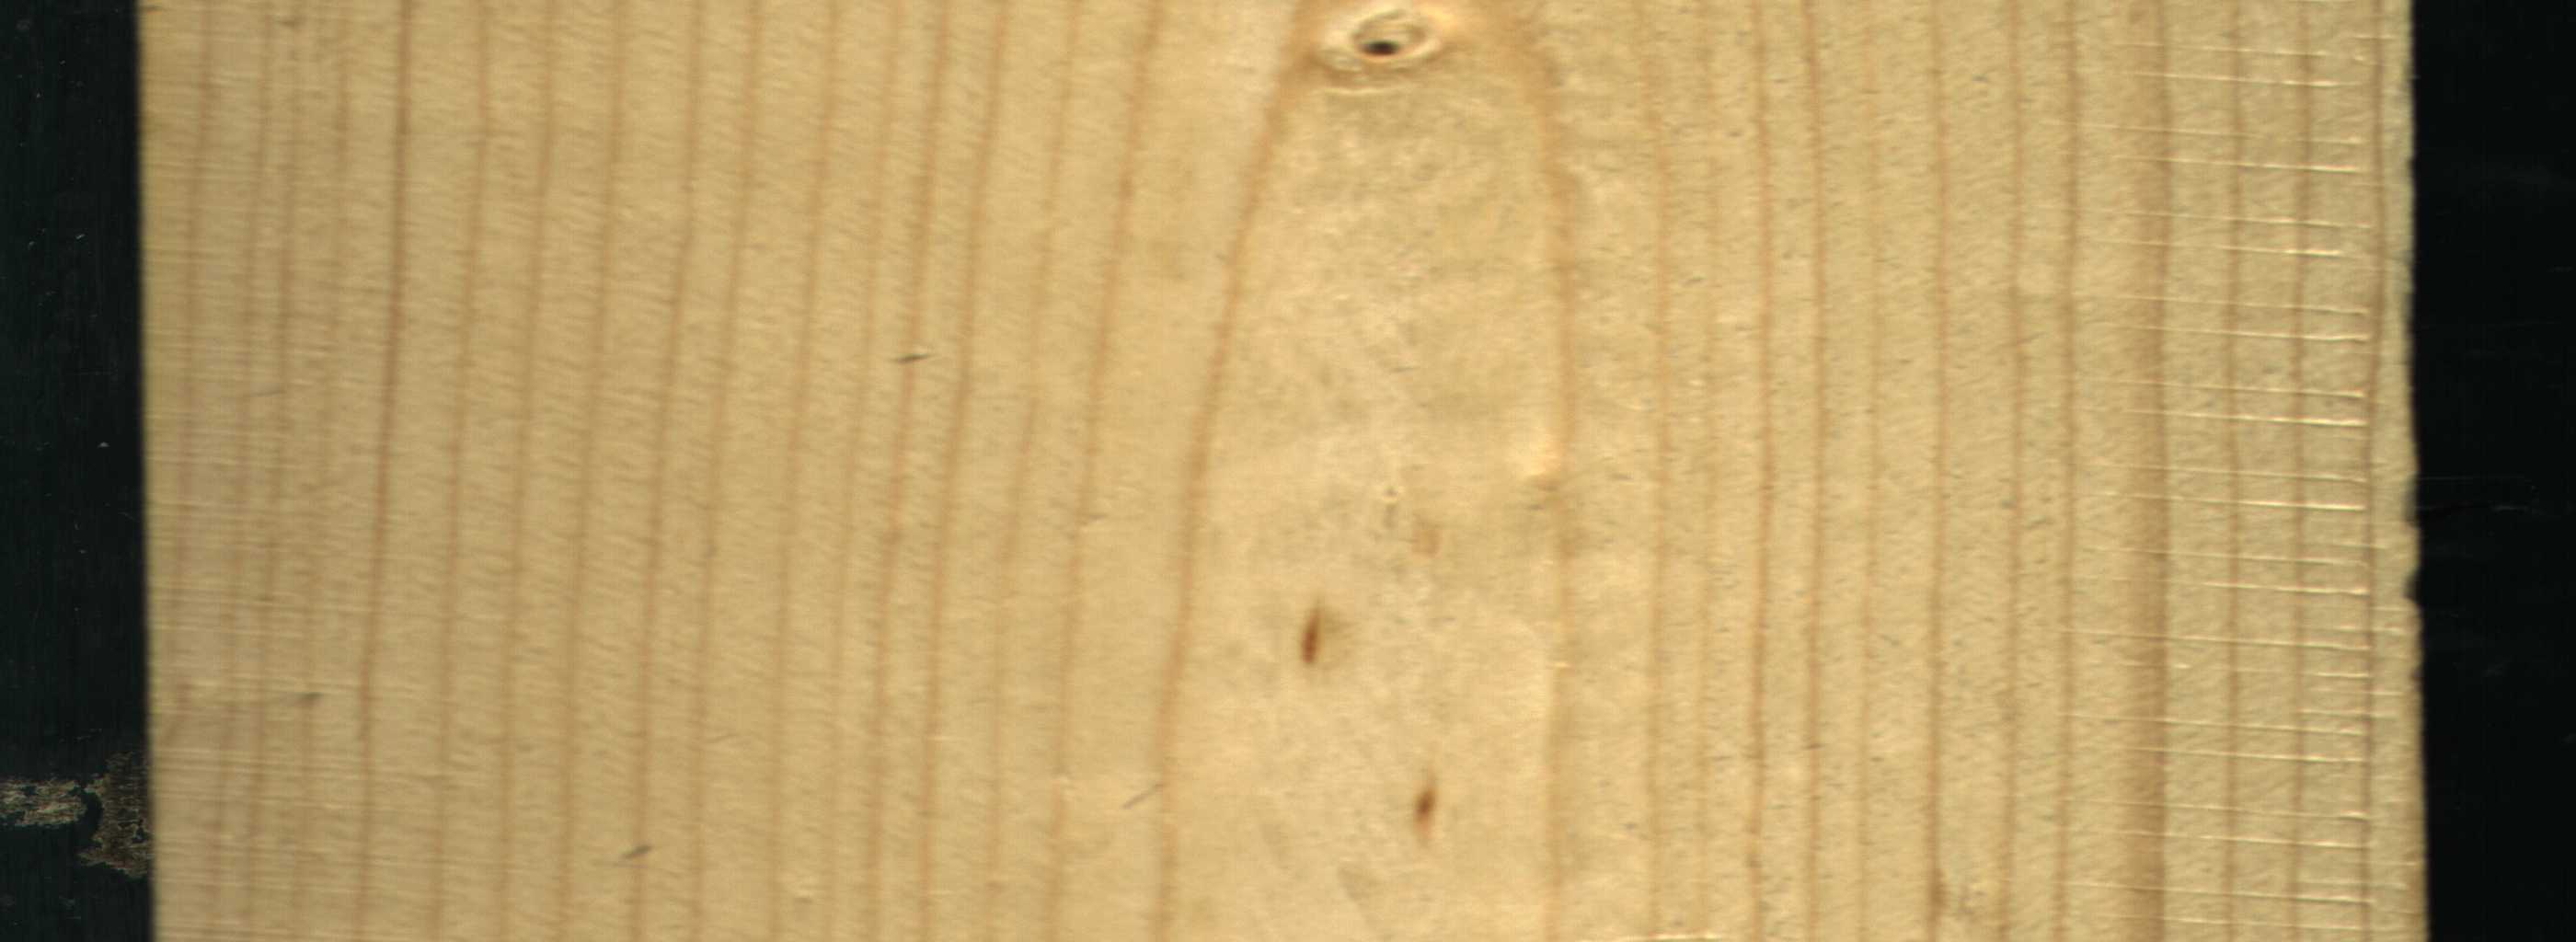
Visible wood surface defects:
resin
resin
Dead_Knot